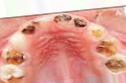
Condition: Caries